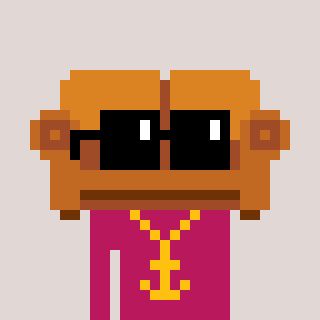
a pixel art character with square black sunglasses, a couch-shaped head and a darkpink-colored body on a warm background